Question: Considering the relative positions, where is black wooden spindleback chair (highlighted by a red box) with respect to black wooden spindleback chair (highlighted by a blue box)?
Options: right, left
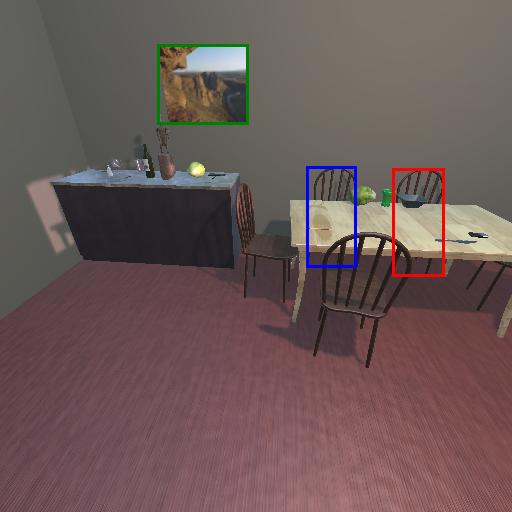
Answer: right